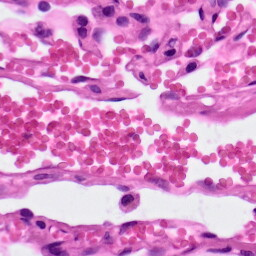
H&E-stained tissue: Lung